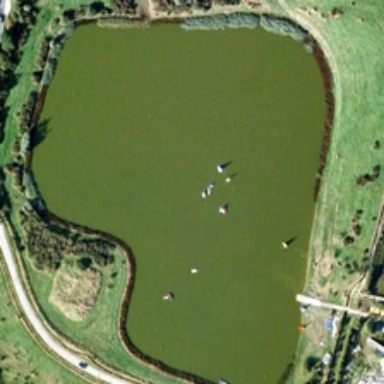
Many green trees and meadows are around an irregular green pond .